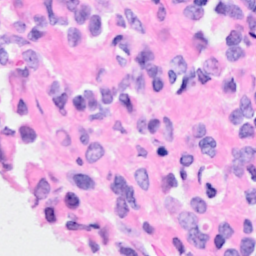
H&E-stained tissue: Breast